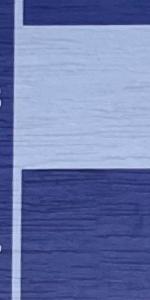
Label: Empty